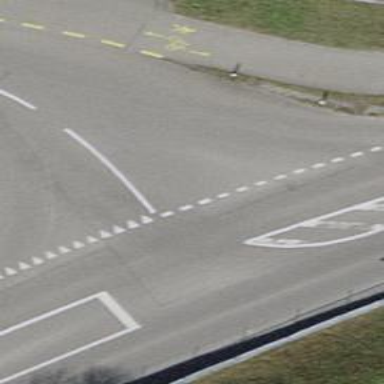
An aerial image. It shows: Tertiary road with asphalt surface.